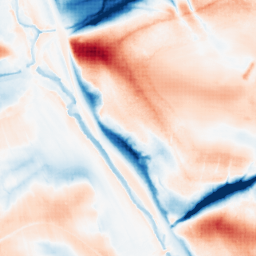
Category: classical
Decomposition family: gaussian_anisotropic
Decomposition parameters: sigma_x: 2
sigma_y: 20
Upsampling method: sinc_blackman
Upsampling parameters: scale: 4
kernel_size: 8
Upsampling scale: 4